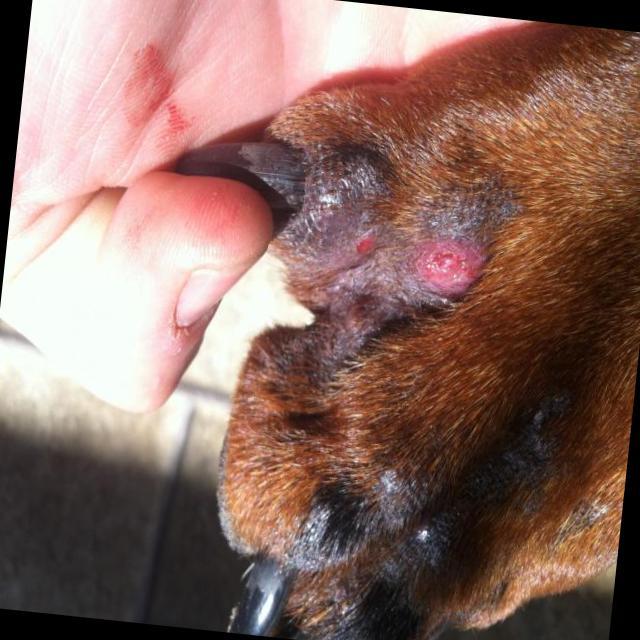
Canine dermatitis — inflammation of the skin presenting with erythema, pruritus, papules, and excoriation. May be allergic, contact, or atopic in origin.